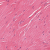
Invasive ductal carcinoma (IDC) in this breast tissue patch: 0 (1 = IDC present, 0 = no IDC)